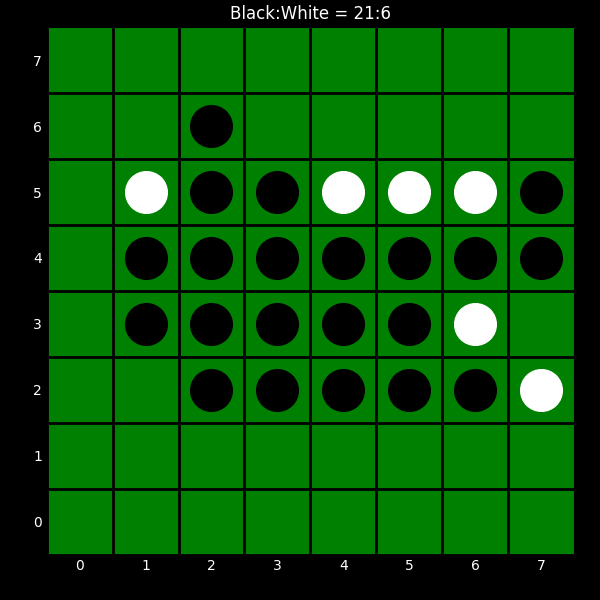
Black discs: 21
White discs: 6